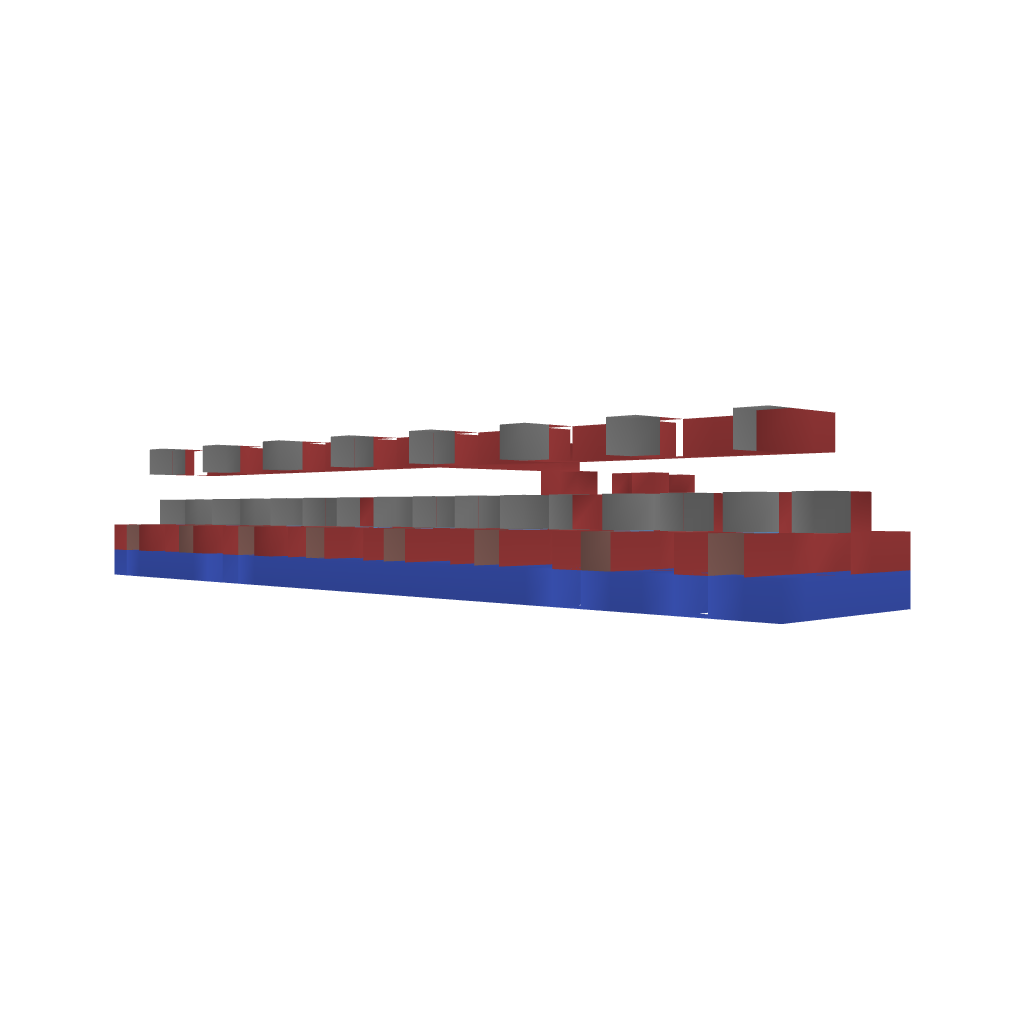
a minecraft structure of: Movecraft Gun-Ship bad low quality